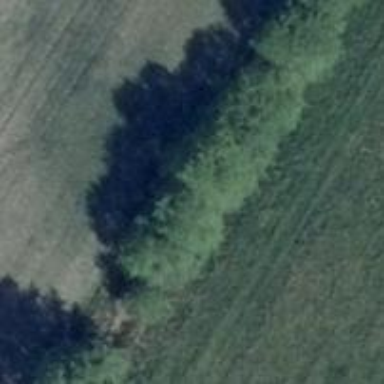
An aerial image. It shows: Row of trees in natural setting.